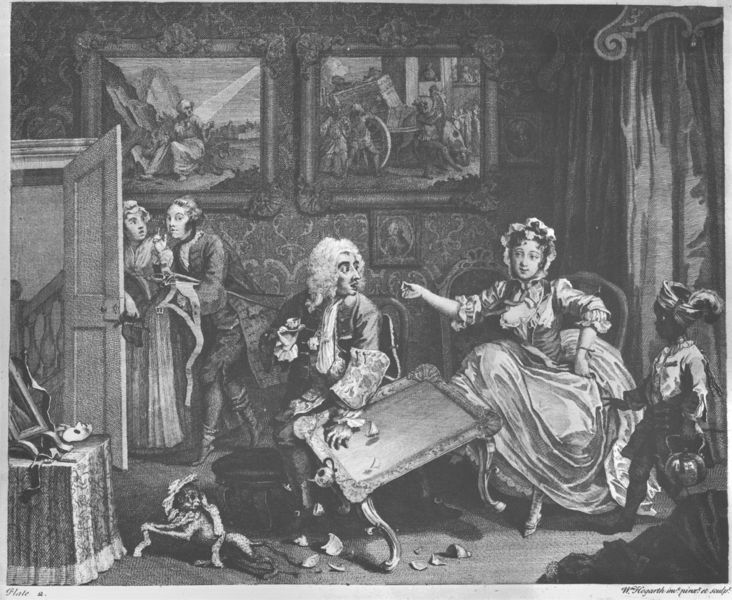
Titel: A Harlot’s Progress
Künstler: William Hogarth
Schlagwörter: feder, mann, frau, licht, tisch, tür, hund, tier, haube, diener, rahmen, tischdecke, vorhang, affe, kanne, perücke, bilder, liebe, sofa, fels, rad, treppe, tapete, maske, mohr, schnecke, turban, scherben, er, arre